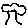
Label: tree